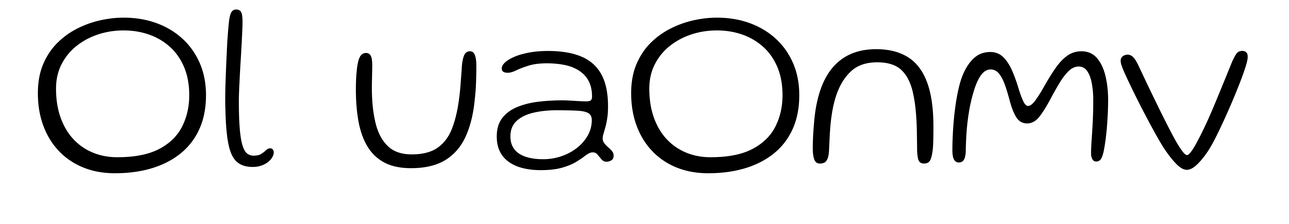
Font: Gluten_ExtraLight